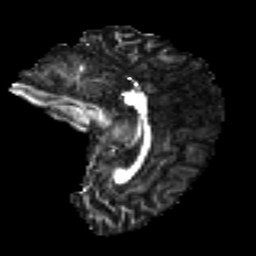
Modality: FA
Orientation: sagittal
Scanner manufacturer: ge
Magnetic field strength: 3 T
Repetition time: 7.8 s
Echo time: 0.0606 s